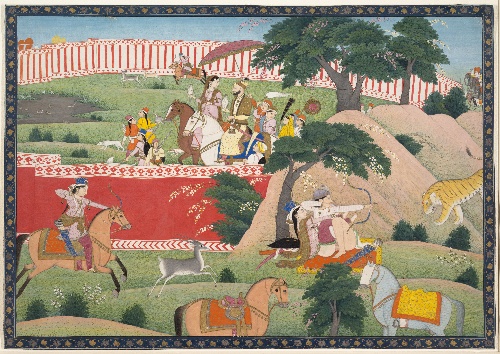
Date: ca. 1800
Object type: Painting
Classification: Paintings
Medium: Ink, opaque watercolor, gold and silver on paper
Culture: North India, Punjab Hills, Kangra
Dimensions: Image: 9 7/8 x 14 1/8 in. (25.1 x 35.8 cm)
Framed: 16 5/16 x 21 3/8 in. (41.4 x 54.3 cm)
Department: Asian Art
Credit line: Cynthia Hazen Polsky and Leon B. Polsky Fund, 2002
Accession year: 2002
Repository: Metropolitan Museum of Art, New York, NY
Tags: Horses|Dogs|Hunting|Deer|Tigers